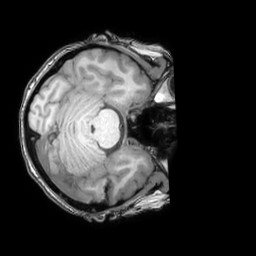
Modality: T1w
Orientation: axial
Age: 34
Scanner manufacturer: philips
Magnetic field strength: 3 T
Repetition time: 0.007 s
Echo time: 0.003501 s